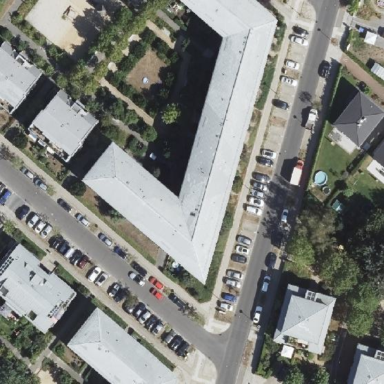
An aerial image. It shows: Hipped roof apartment building.